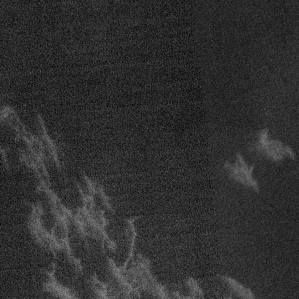
Label: frost